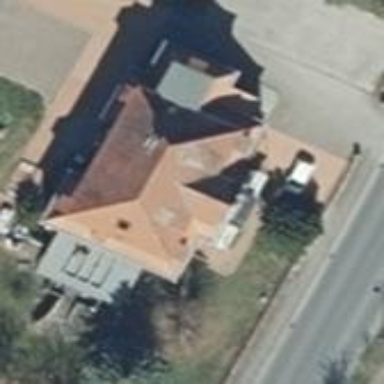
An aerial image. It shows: House with hipped roof oriented along red color. The building itself is light grey.